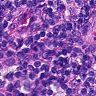
Metastatic tissue present: no